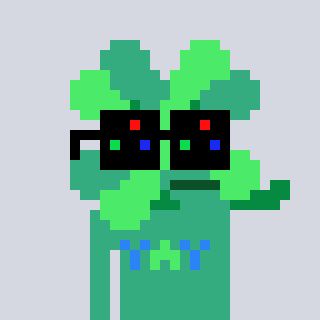
a pixel art character with square black sunglasses, a clover-shaped head and a teal-colored body on a cool background